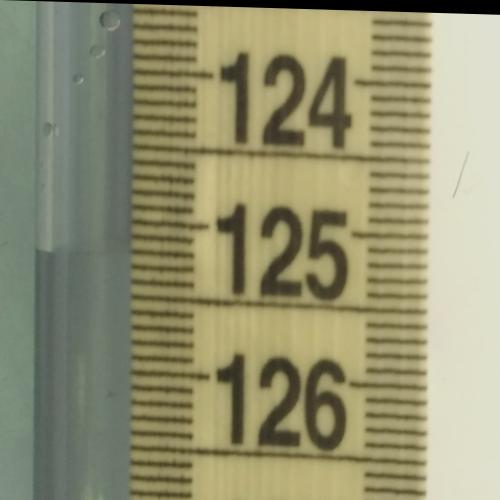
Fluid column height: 125.2 cm